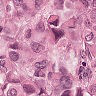
Metastatic tissue present: yes